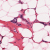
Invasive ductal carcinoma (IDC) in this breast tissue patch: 1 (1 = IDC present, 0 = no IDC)